Brain MRI, t1w sequence, axial 2D slice.
Patient: age 25, sex F, weight 78 kg, height 1.78 m
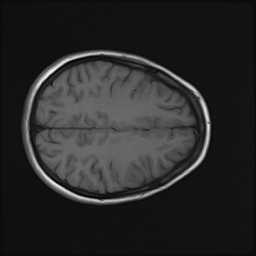